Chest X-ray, PA view. Patient: 12 years old, sex M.
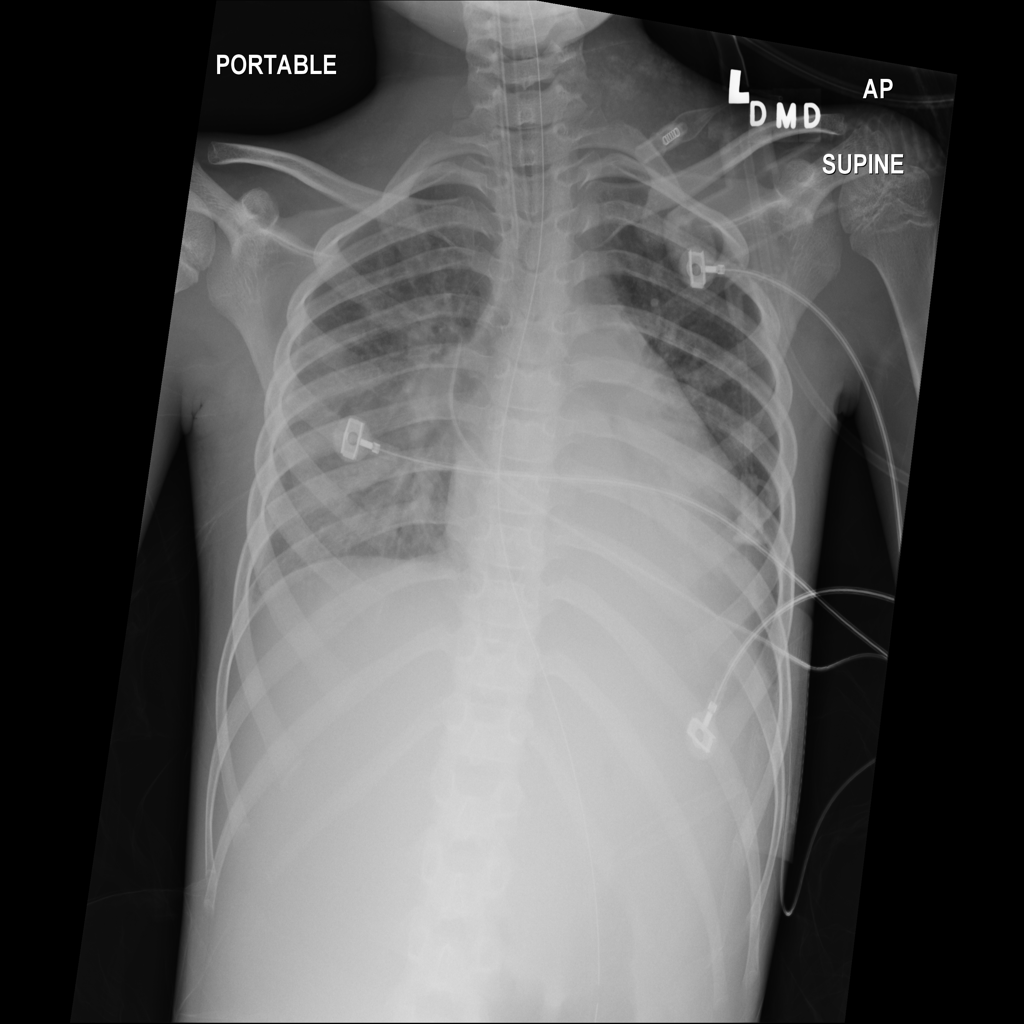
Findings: Cardiomegaly, Infiltration